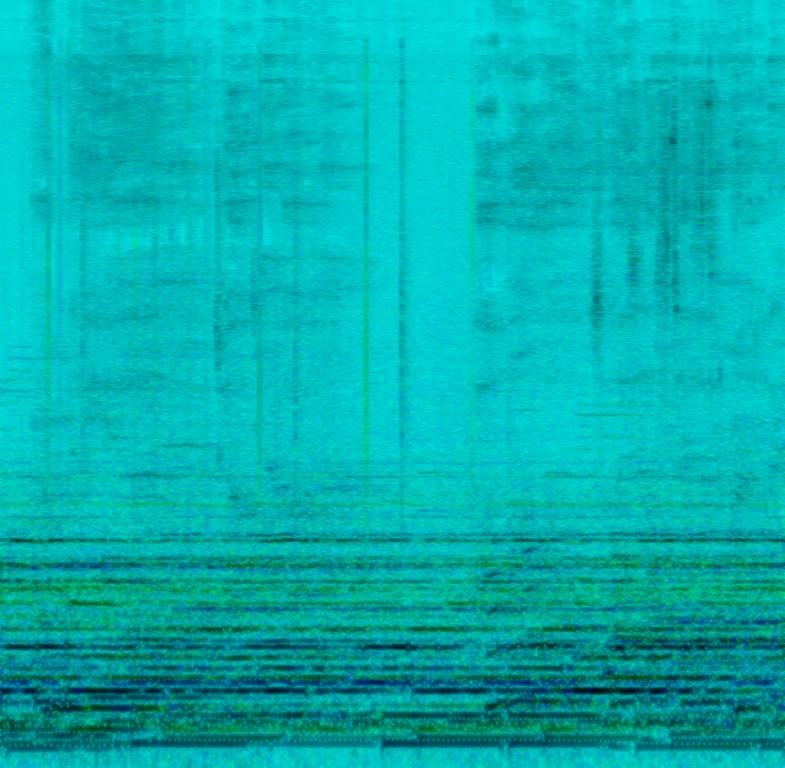
A female singer sings this eerie melody. The song is medium tempo with a rolling bells keyboard harmony, and other ambient echo tones and harp tones. The song is haunting and unsettling. The audio quality is very poor and not enjoyable.